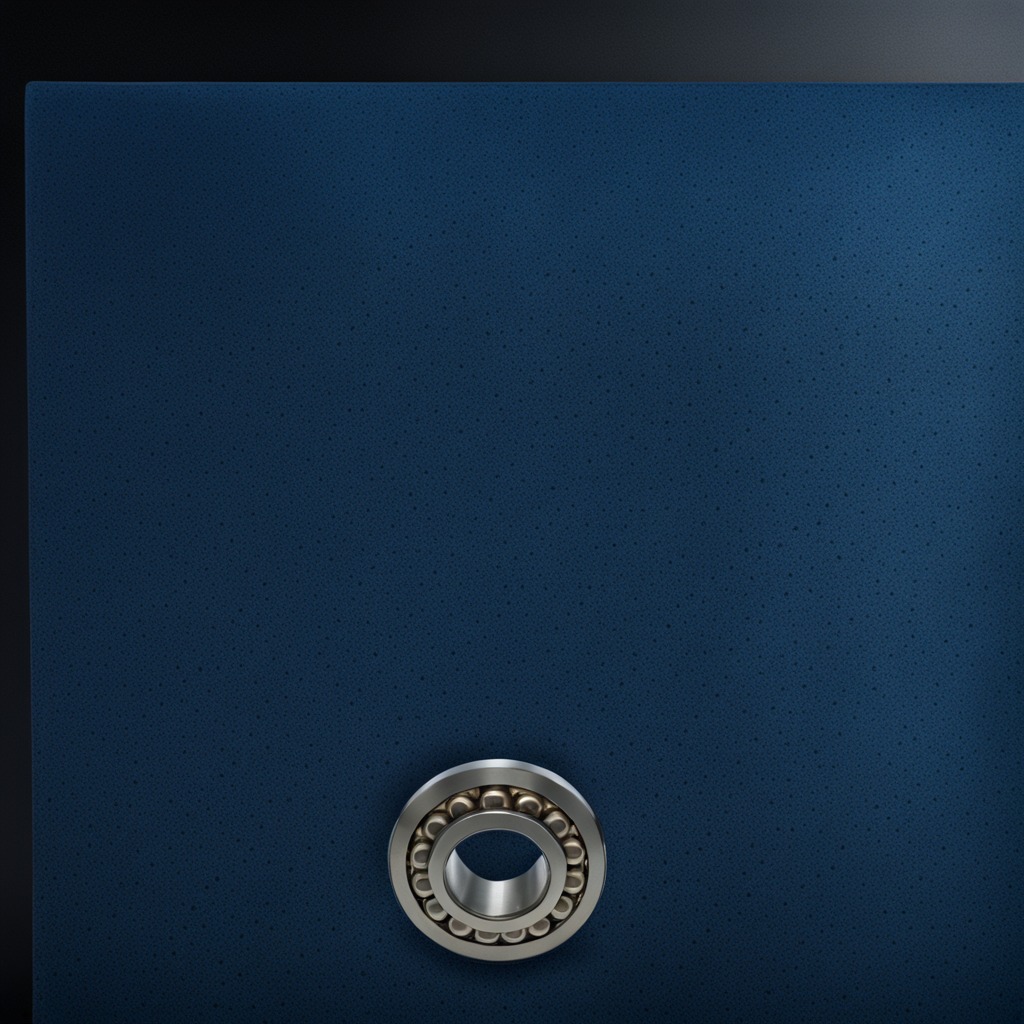
A metal ball bearing is lying on the granite tabletop.